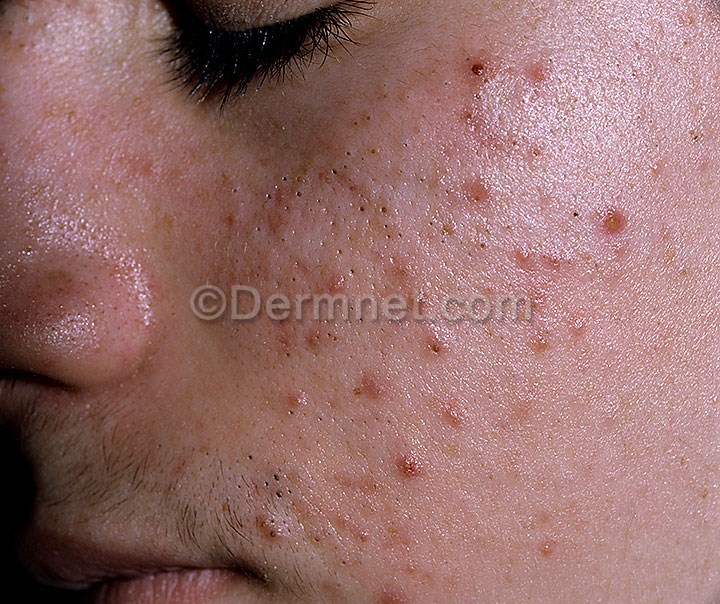
Disease: Acne and Rosacea Photos